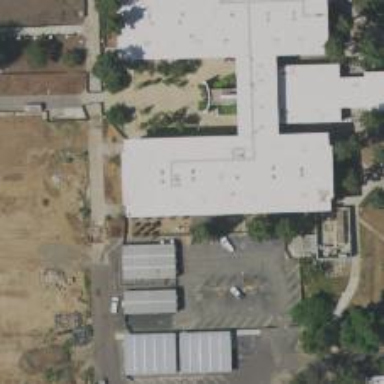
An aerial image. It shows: College building.